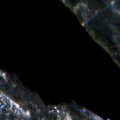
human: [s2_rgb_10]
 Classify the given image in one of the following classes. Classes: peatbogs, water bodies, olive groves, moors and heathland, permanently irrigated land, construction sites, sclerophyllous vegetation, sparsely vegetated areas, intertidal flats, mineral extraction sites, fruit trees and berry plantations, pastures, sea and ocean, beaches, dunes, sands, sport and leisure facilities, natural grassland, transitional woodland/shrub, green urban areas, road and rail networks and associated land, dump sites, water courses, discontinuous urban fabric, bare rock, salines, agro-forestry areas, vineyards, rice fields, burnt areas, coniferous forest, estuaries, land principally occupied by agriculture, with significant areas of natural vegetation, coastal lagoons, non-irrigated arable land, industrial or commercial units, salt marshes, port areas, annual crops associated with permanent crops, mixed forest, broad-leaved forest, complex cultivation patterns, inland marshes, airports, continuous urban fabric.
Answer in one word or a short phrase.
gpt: discontinuous urban fabric, coniferous forest, transitional woodland/shrub, water bodies